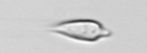
Label: Oxytoxum